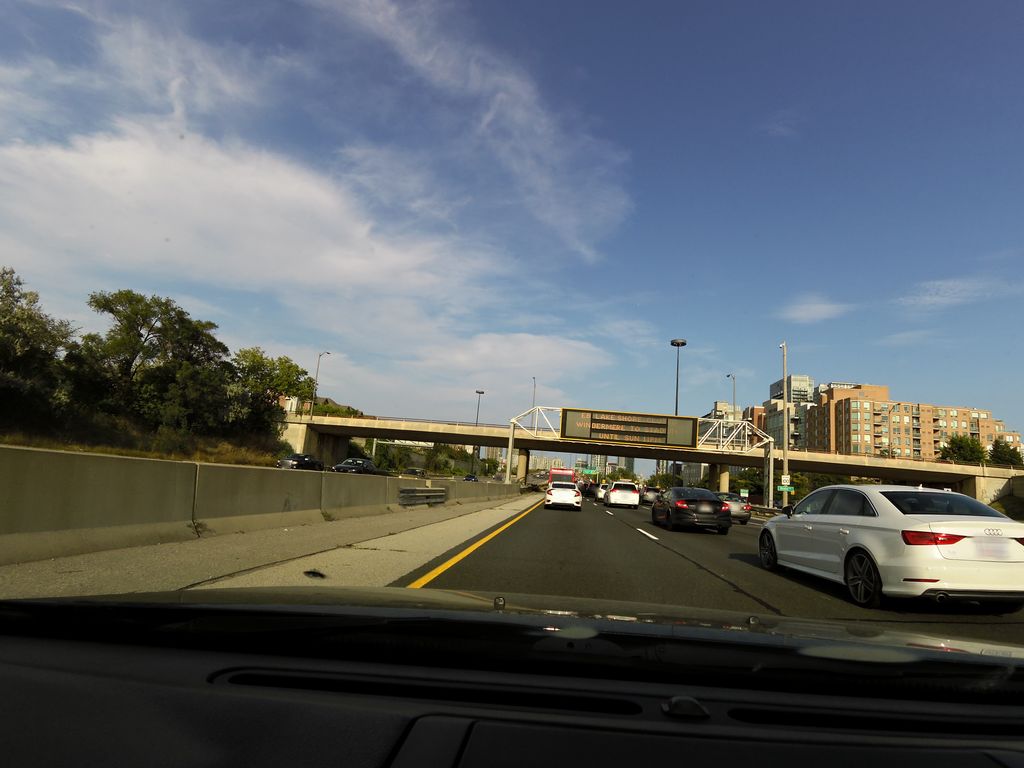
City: toronto